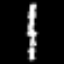
Label: line